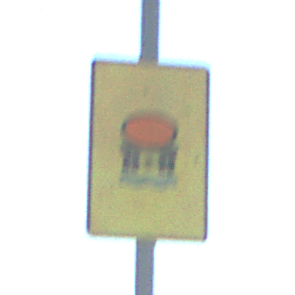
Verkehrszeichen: FahrzeugeMitWassergefaehrdenderLadungOhnePfeilsymbol
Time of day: Midday
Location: Outdoor (Nature)
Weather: Clear
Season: NotSpecified
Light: Natural